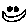
Label: smiley face